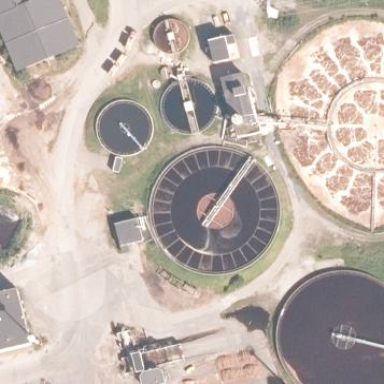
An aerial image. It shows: View of wastewater plant.